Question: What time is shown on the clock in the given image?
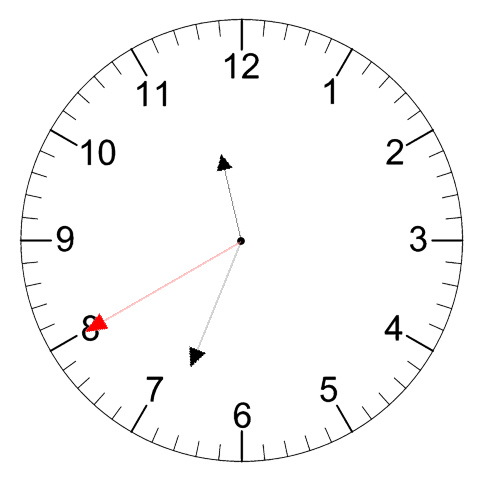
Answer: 11:33:40